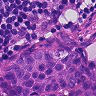
Metastatic tissue present: yes